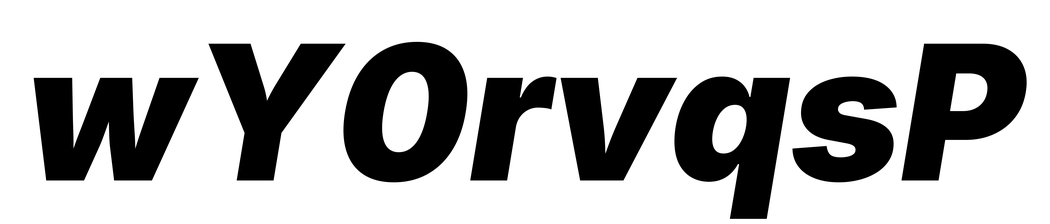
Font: Inter-Italic_Black_Italic